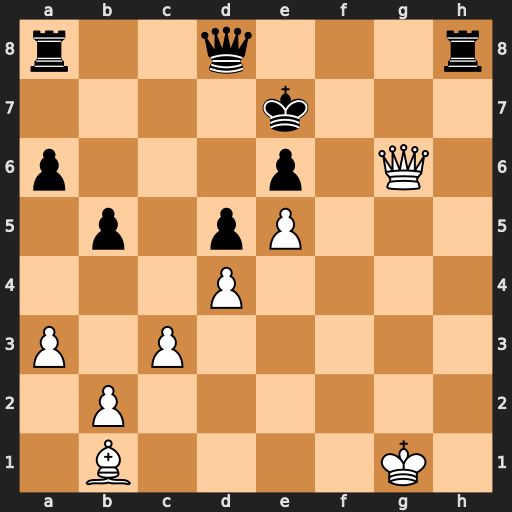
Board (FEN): r2q3r/4k3/p3p1Q1/1p1pP3/3P4/P1P5/1P6/1B4K1
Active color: w
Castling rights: -
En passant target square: -
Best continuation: Qg7+ Ke8 Bg6#